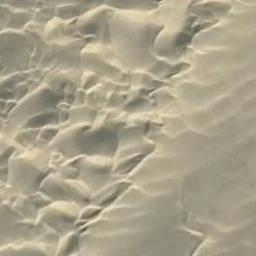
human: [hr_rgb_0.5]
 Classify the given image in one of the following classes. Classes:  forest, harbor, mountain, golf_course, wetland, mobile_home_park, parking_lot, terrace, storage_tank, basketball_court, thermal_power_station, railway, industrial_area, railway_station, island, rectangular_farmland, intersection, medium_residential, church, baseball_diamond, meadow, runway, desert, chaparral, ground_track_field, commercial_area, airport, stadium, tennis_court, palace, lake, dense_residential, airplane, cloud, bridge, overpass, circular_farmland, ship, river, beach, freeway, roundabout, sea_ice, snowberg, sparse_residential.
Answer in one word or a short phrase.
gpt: desert